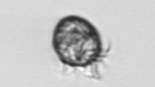
Label: Ciliophora